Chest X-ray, PA view. Patient: 64 years old, sex F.
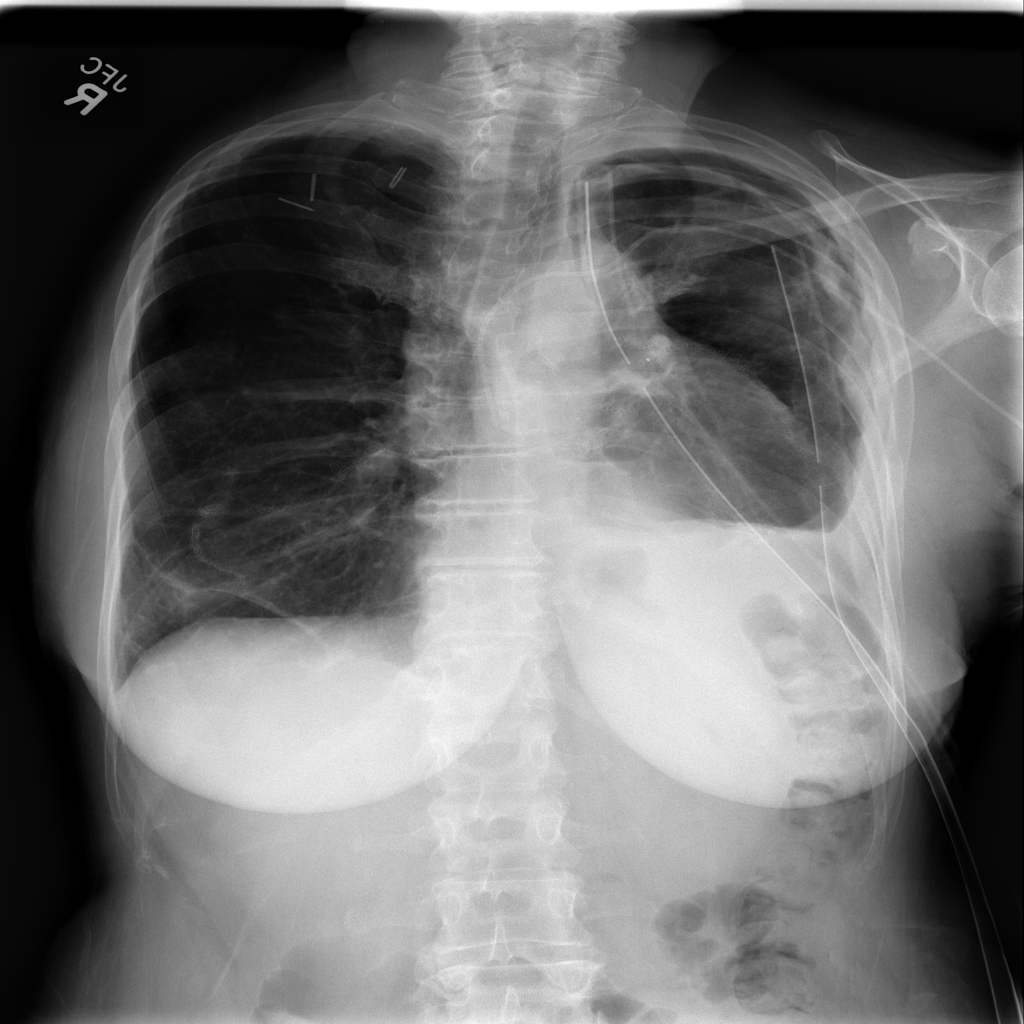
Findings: Pneumothorax